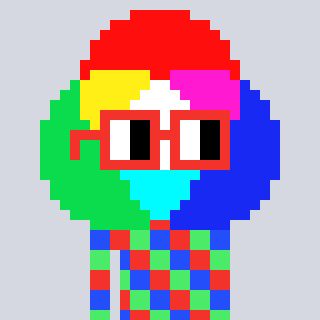
a pixel art character with square red glasses, a color circle-shaped head and a slimegreen-colored body on a cool background